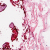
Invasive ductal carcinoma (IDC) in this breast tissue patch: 0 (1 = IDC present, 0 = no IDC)